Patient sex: M
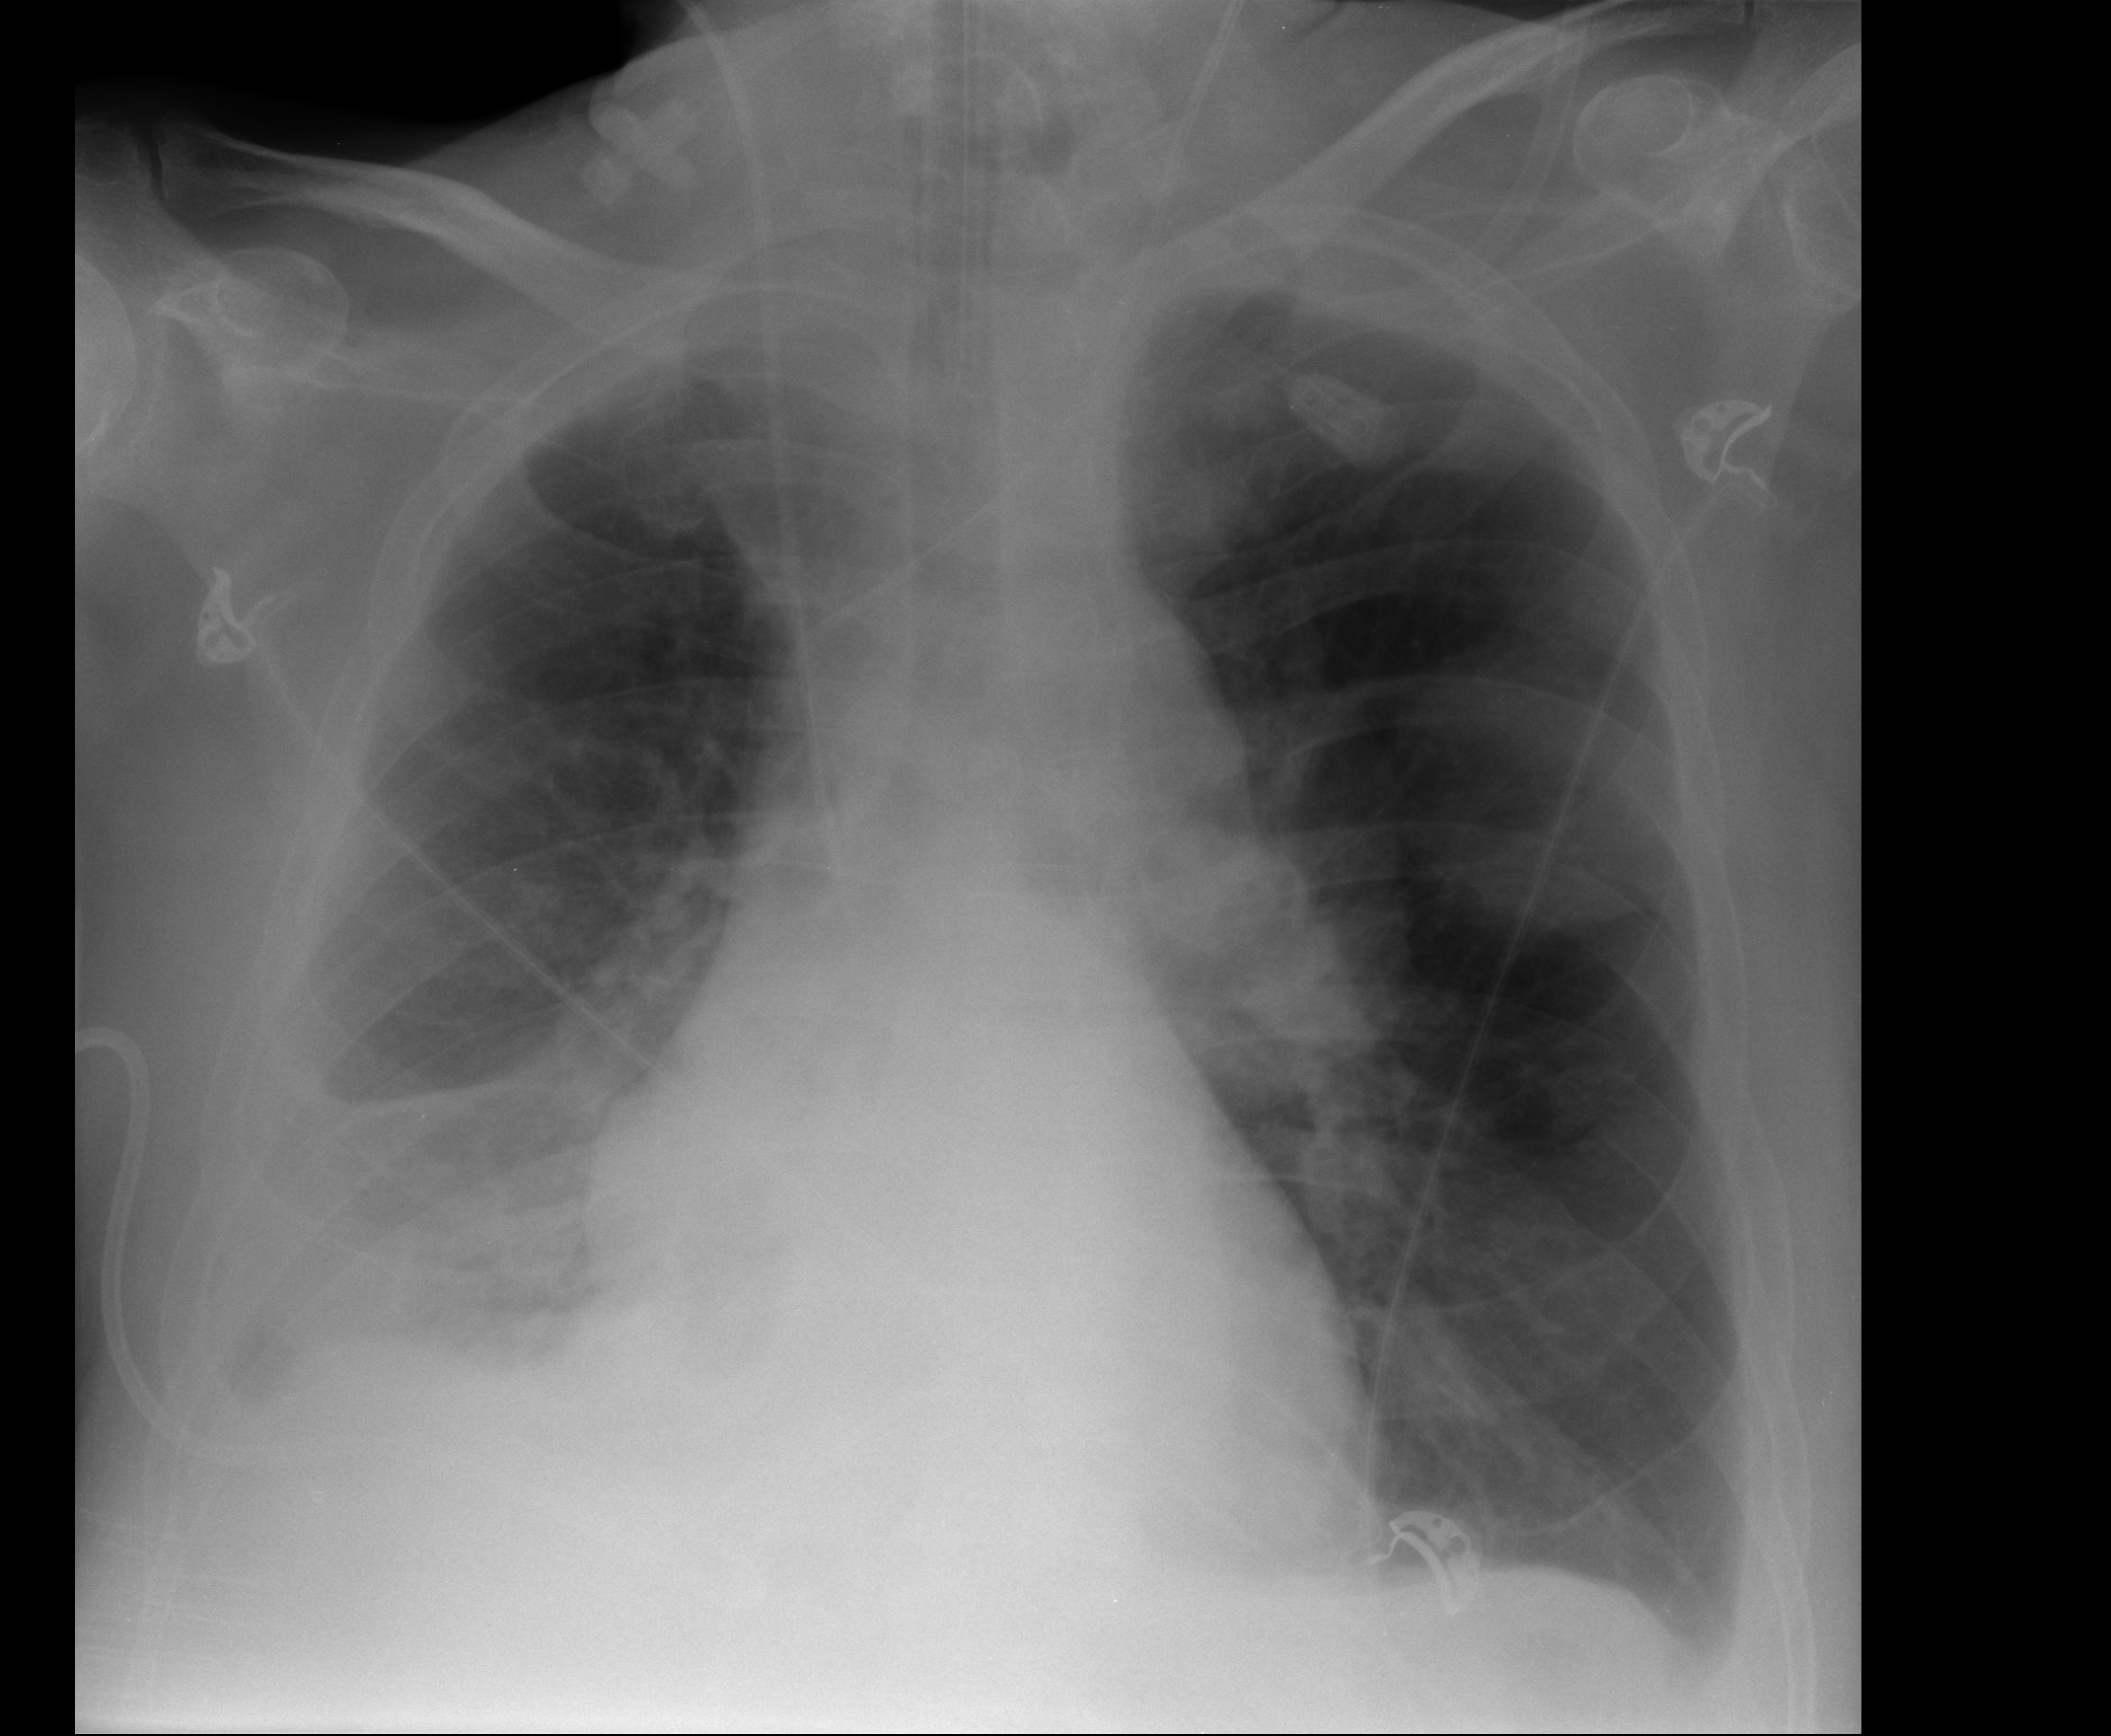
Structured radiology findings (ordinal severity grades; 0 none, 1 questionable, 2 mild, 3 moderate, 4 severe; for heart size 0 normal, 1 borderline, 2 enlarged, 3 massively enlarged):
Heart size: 1
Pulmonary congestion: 2
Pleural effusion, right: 3
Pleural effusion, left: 1
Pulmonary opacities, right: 2
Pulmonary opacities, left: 2
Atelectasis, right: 2
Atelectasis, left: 2